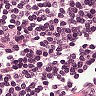
Metastatic tissue present: no